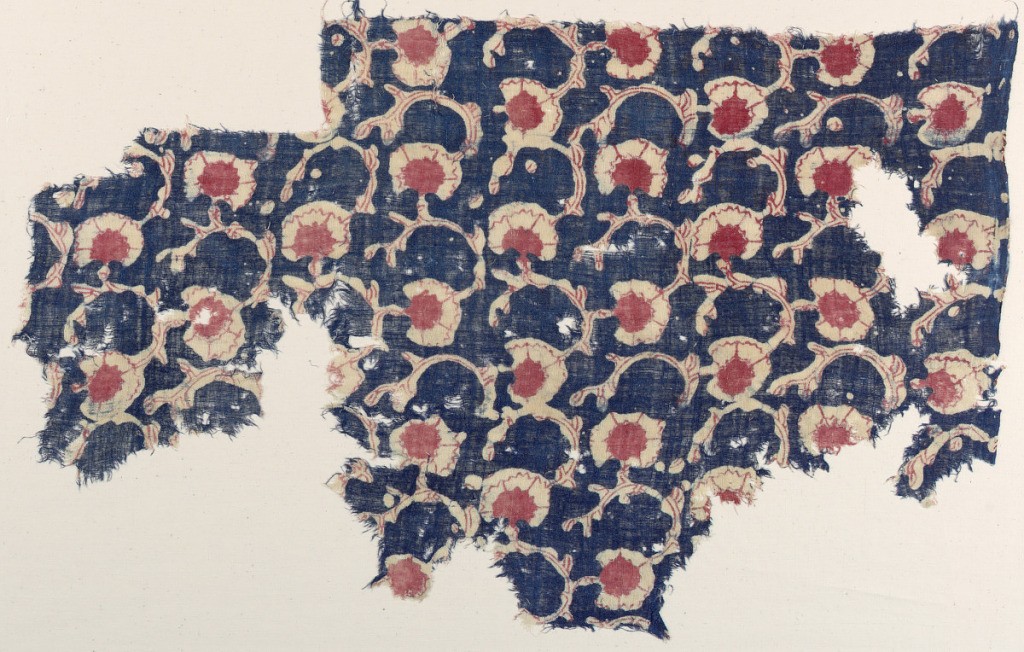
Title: Fragment
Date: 14th–16th century
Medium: cotton Technique: resist-dyed and painted on plain weave
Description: Fragment of tightly spun, loosely woven cotton plain weave with all over pattern of very simple scrolling stems, carnation-like flower heads reserved on deep blue ground, with accents and details painted in red.